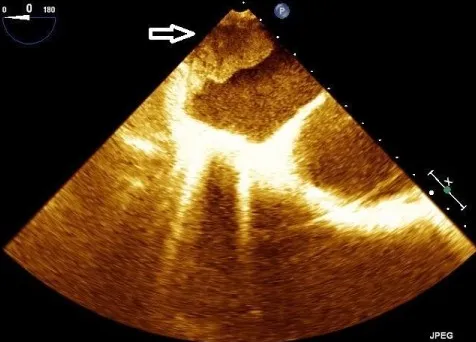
TEE showing a thrombus in the left atrium (arrow).
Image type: radiology (ultrasound)